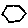
Label: hexagon